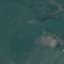
Label: Pasture